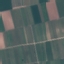
Land use / land cover: PermanentCrop